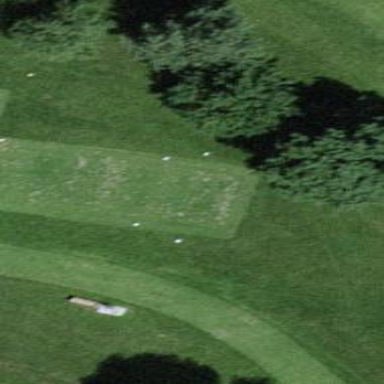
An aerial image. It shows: Grassy area designated as golf tee.